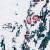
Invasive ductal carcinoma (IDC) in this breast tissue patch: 0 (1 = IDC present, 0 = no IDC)